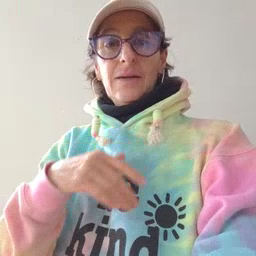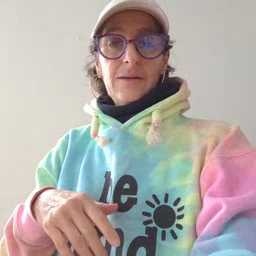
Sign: flag